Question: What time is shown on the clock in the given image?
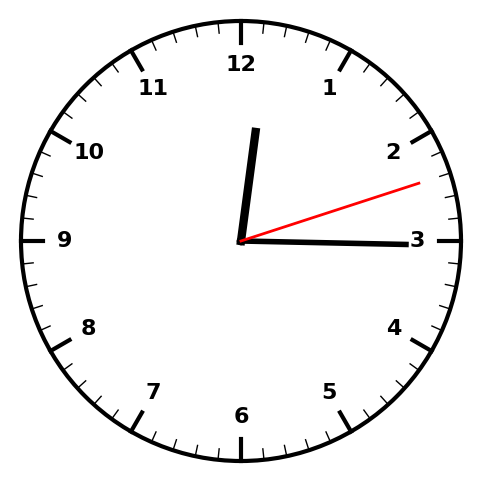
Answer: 12:15:12